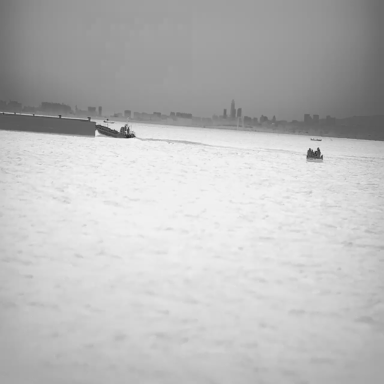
There are four bulk_carriers in the infrared image.